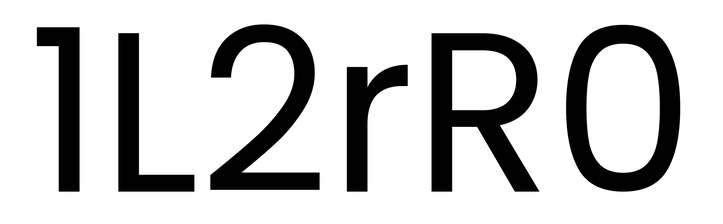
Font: Poppins-Regular